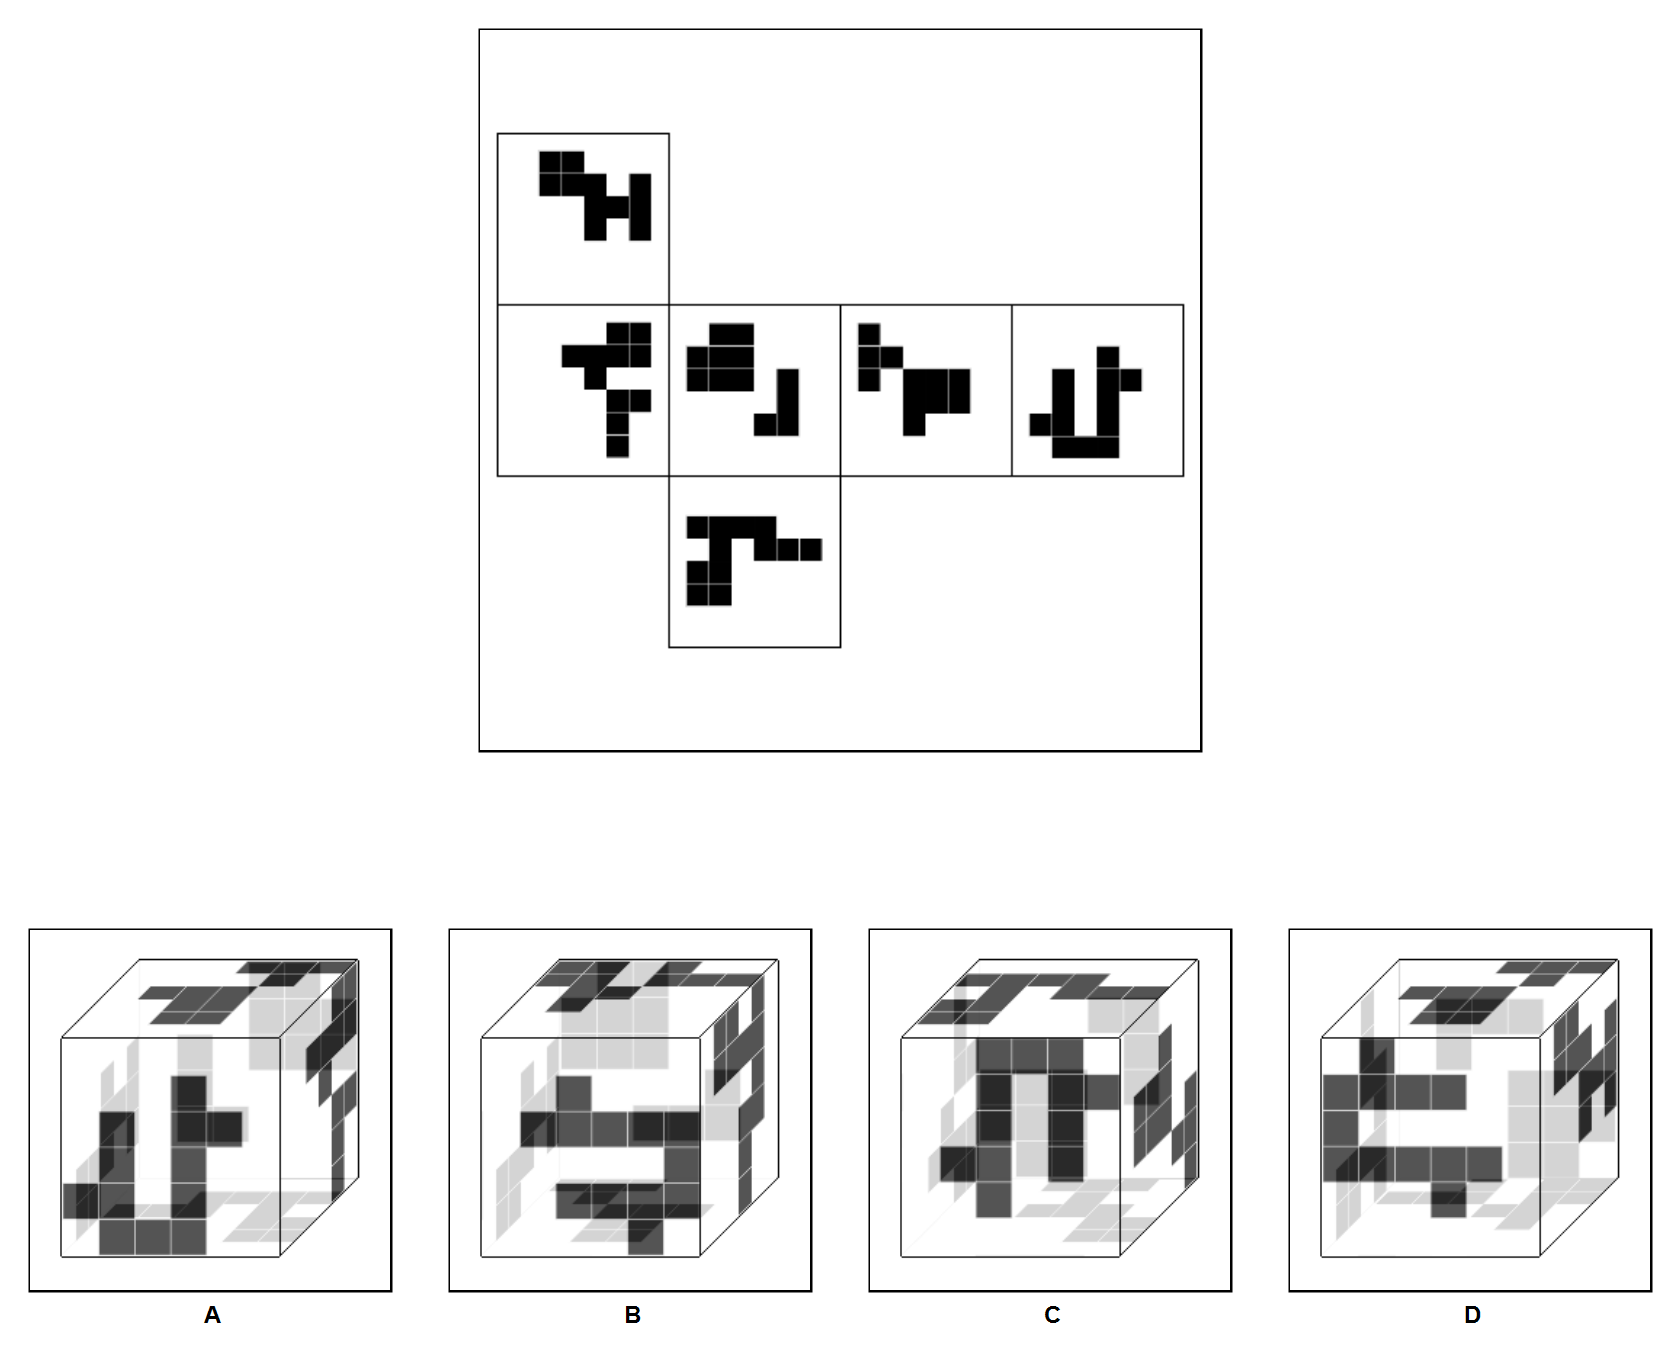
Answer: A